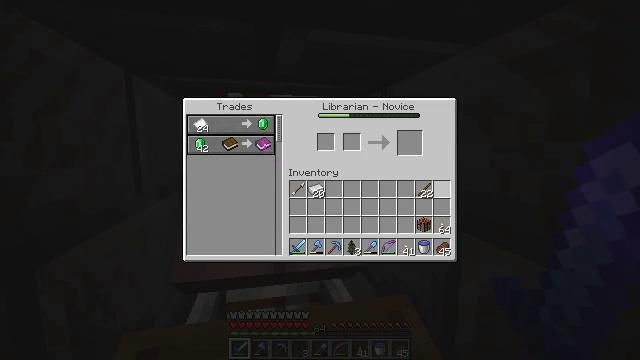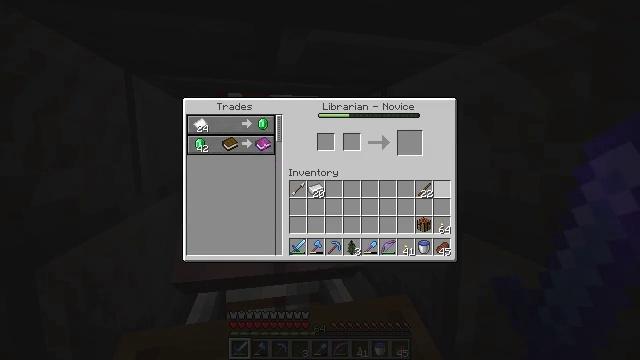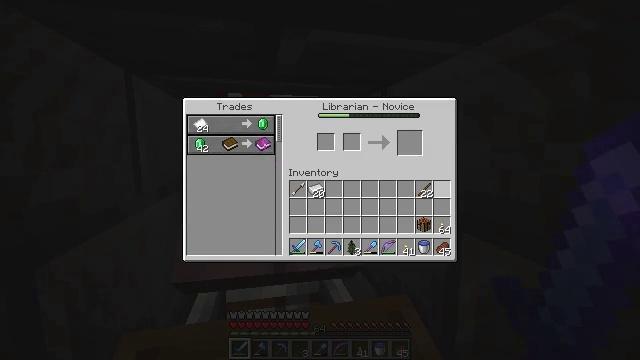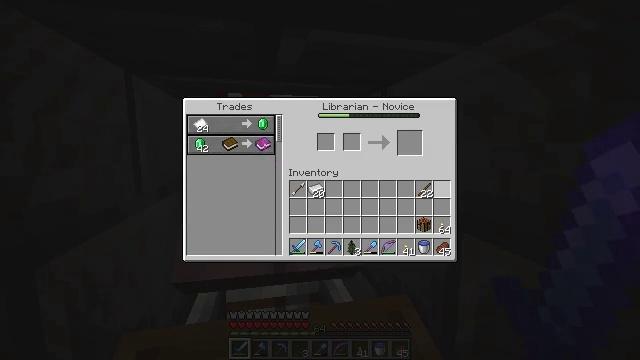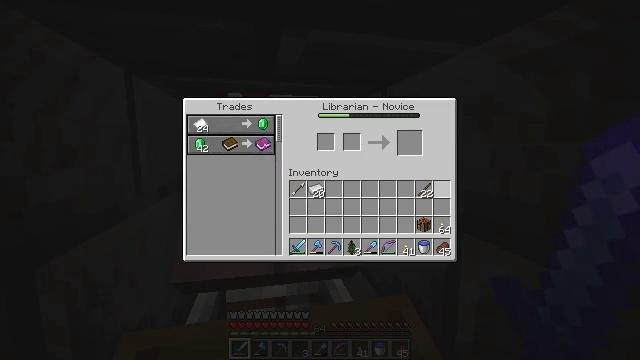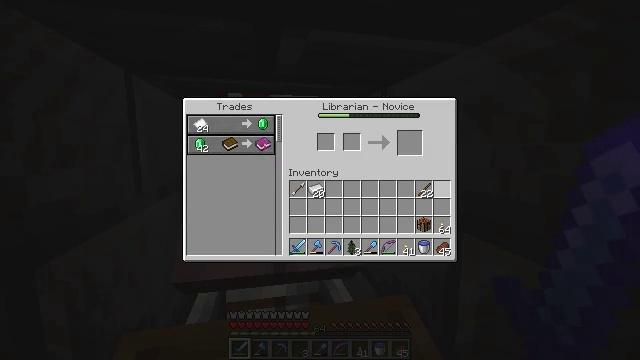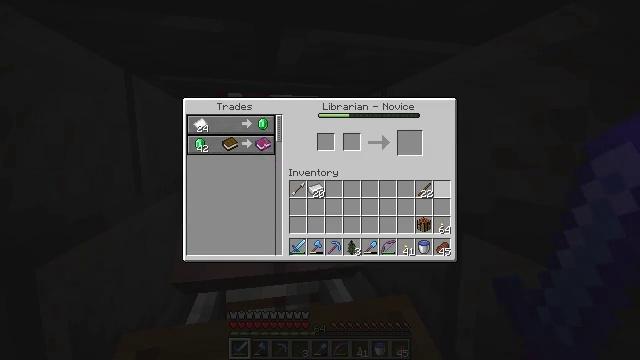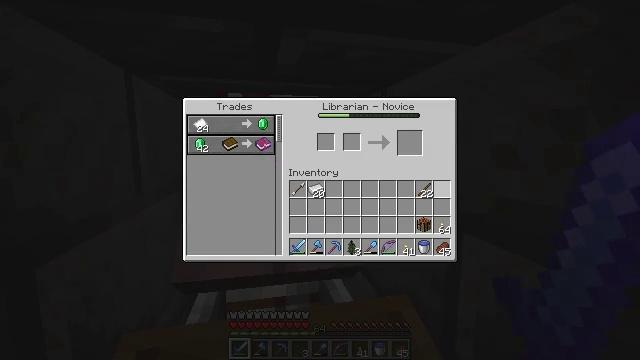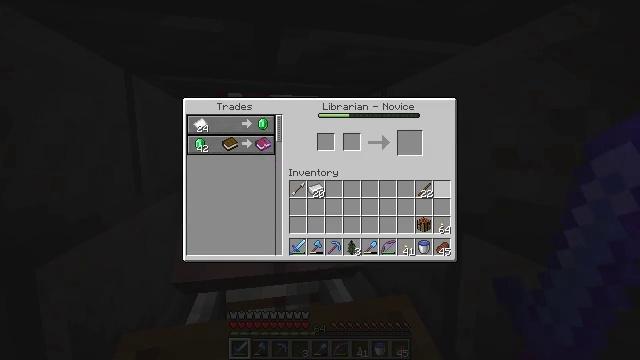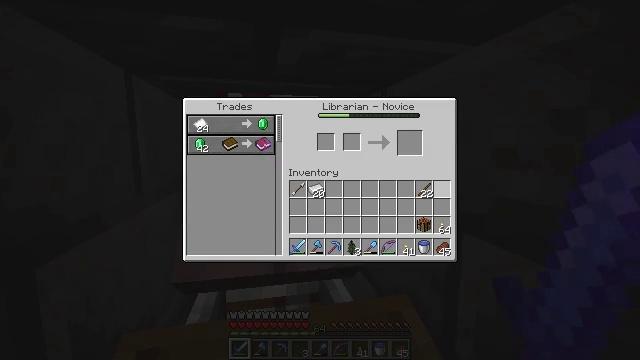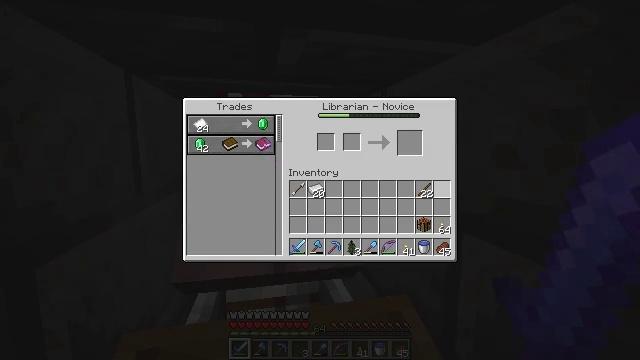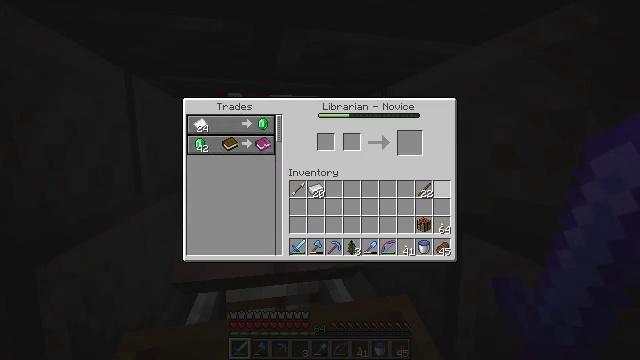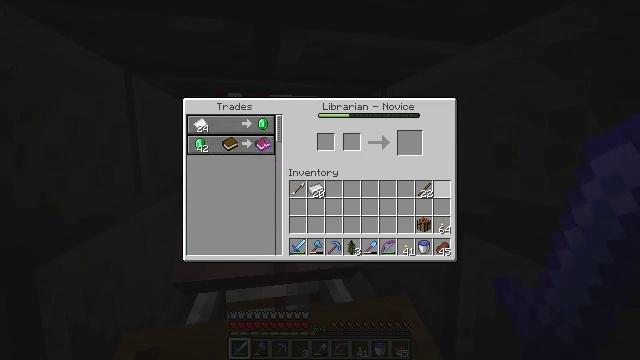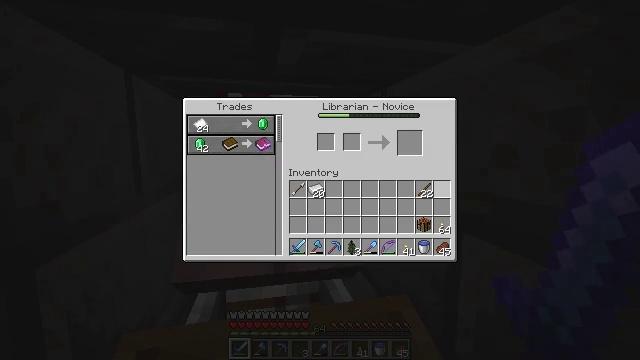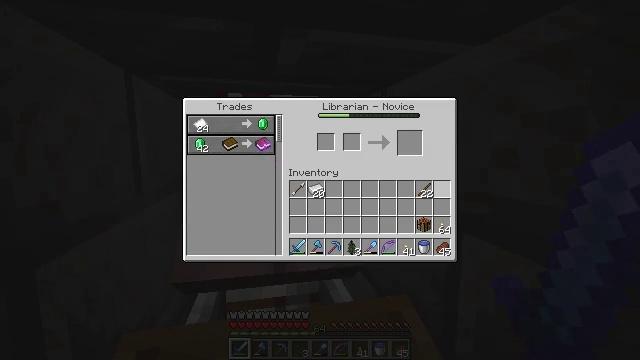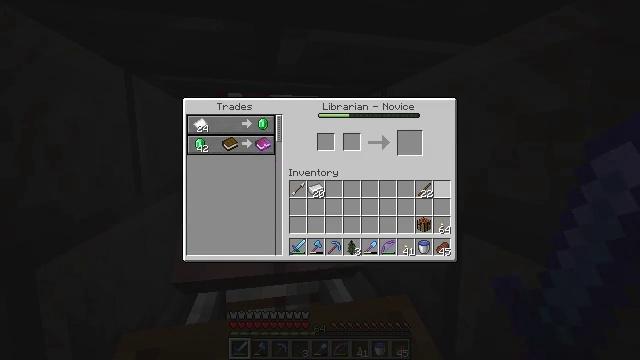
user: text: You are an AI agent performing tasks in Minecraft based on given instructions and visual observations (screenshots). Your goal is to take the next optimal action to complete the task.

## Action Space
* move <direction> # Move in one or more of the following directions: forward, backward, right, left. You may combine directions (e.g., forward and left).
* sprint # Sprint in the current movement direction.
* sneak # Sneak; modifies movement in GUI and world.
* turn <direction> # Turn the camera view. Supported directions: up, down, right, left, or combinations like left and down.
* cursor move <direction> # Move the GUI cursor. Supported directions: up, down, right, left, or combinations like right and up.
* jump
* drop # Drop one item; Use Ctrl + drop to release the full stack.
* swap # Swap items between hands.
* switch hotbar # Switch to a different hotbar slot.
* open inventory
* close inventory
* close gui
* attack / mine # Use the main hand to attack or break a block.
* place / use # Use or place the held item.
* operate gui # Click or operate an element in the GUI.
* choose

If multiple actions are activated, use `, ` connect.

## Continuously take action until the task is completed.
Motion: motion action
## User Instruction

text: Harvest melon from the farm.
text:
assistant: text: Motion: no_op
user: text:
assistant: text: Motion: no_op
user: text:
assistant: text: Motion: no_op
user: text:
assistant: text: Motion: no_op
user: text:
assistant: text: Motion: no_op
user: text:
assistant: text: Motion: no_op
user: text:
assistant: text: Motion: no_op
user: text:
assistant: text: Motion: no_op
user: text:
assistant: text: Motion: no_op
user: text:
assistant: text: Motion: no_op
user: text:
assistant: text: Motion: no_op
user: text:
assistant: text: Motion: no_op
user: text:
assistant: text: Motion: no_op
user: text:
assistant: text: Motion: no_op
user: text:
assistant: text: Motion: no_op
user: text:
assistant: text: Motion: no_op
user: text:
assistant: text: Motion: no_op
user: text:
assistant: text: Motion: no_op
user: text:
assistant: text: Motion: no_op
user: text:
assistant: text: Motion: no_op
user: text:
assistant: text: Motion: no_op
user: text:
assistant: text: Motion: no_op
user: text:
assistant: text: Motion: no_op
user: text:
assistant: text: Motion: no_op
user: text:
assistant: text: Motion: no_op
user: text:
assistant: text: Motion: no_op
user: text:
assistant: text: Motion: no_op
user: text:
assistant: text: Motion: no_op
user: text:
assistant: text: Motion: no_op
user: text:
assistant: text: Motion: no_op